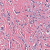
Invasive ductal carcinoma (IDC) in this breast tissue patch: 1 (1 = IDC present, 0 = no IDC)